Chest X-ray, PA view. Patient: 16 years old, sex F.
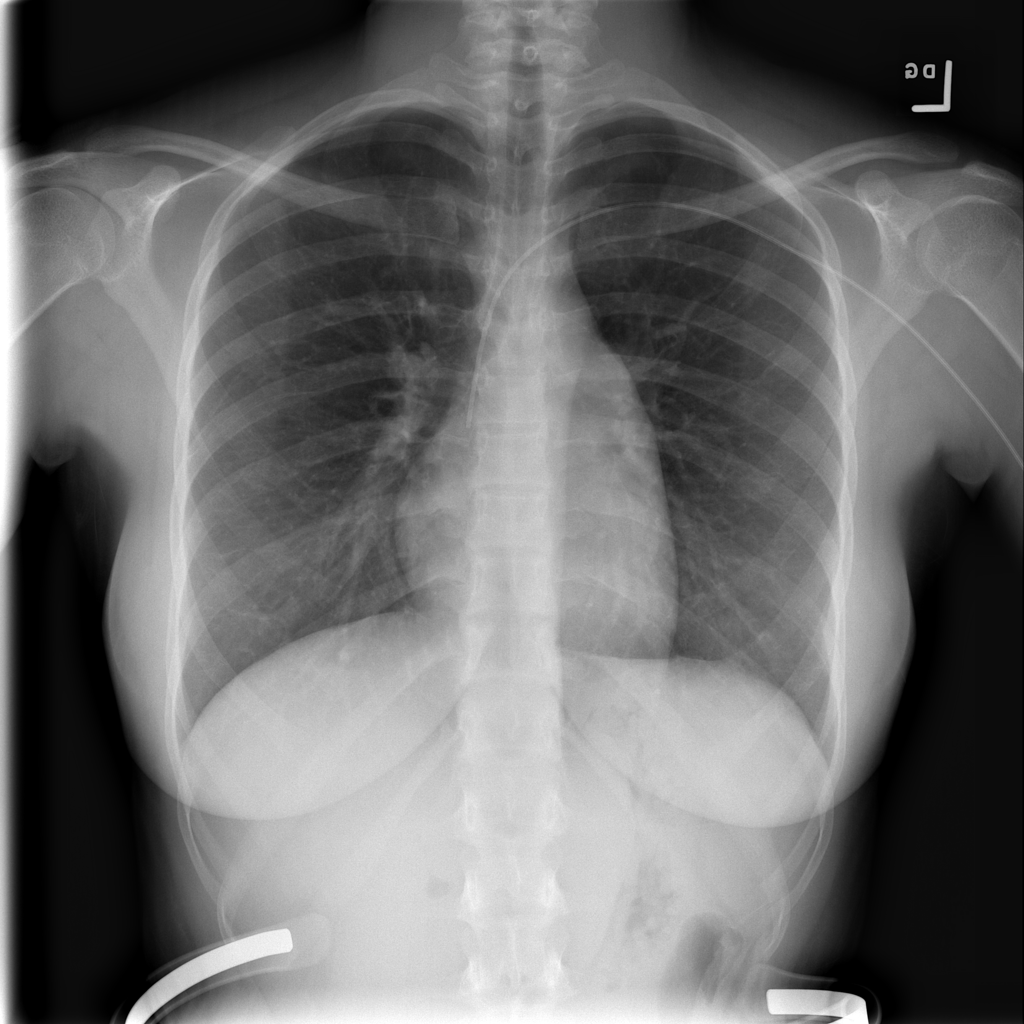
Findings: No Finding